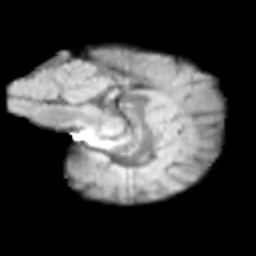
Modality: T2w
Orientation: sagittal
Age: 10
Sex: male
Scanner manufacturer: siemens
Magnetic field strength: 3 T
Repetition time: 3.8 s
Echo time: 0.07 s